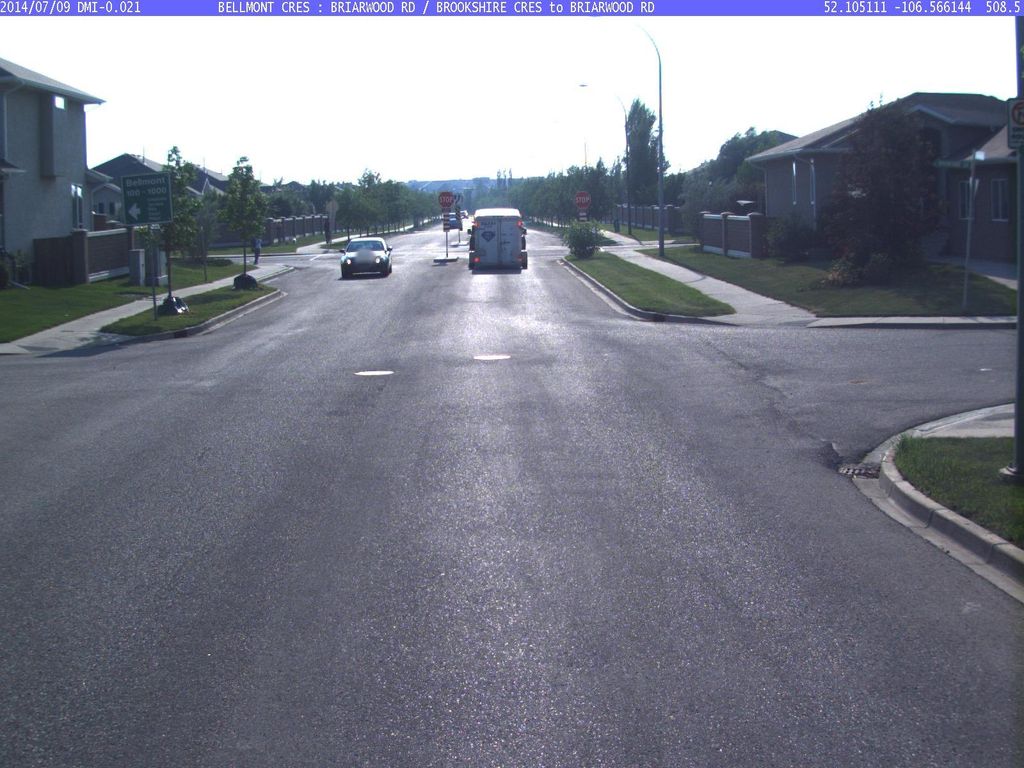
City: saskatoon